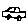
Label: car